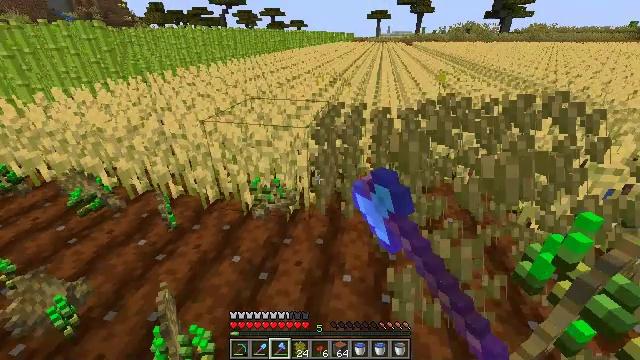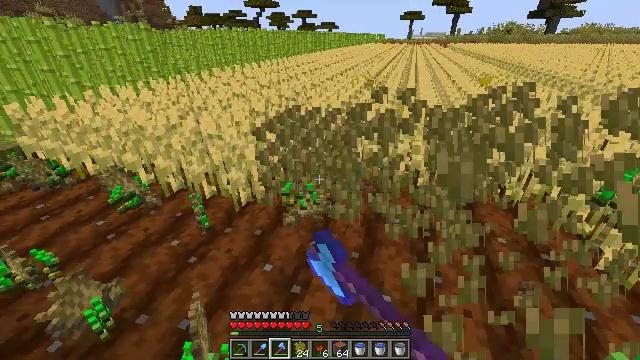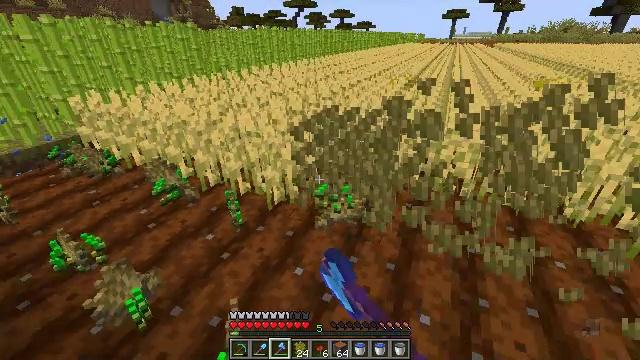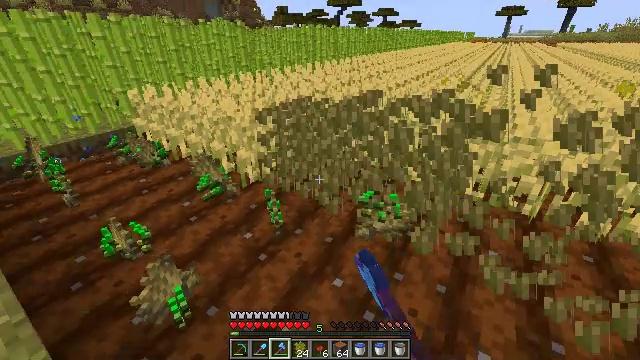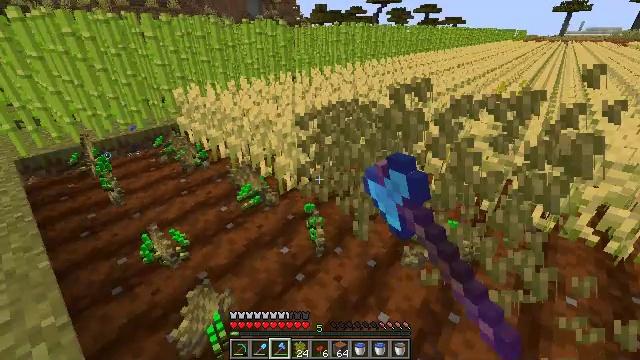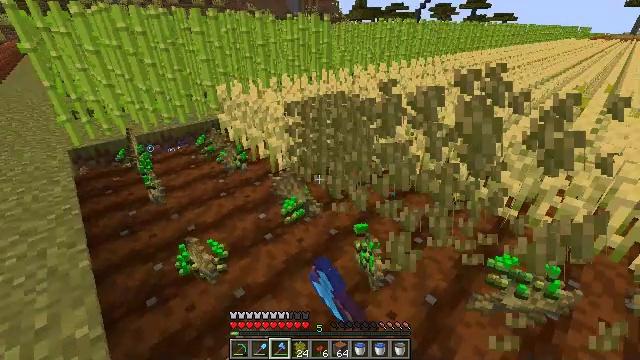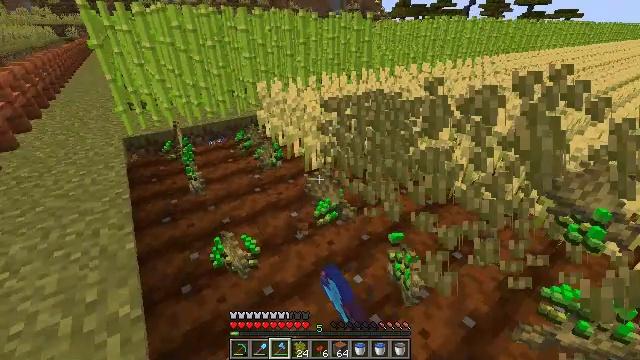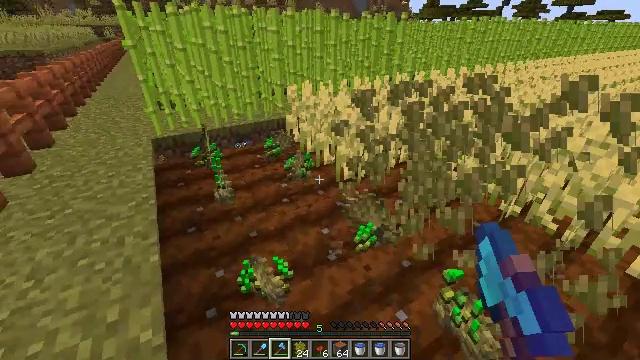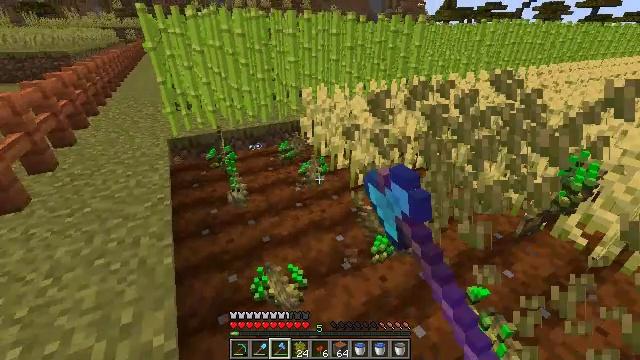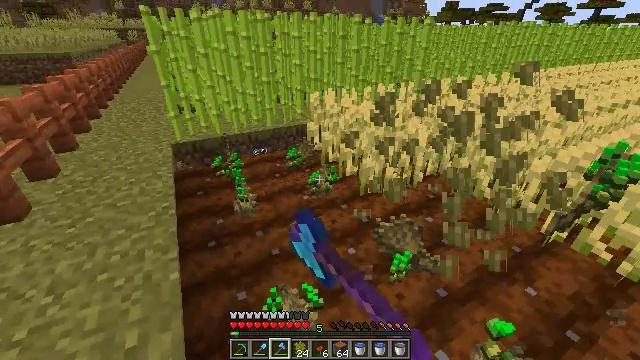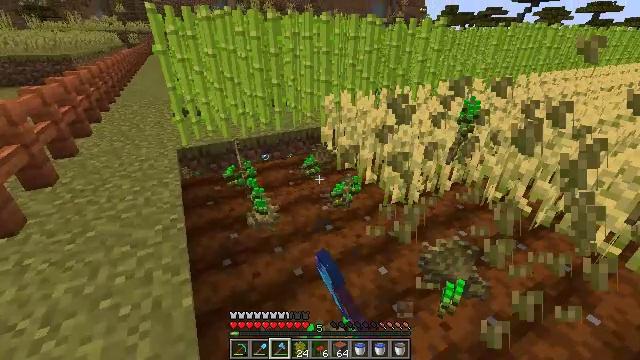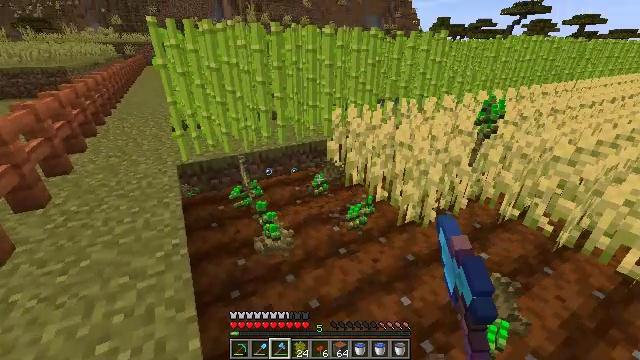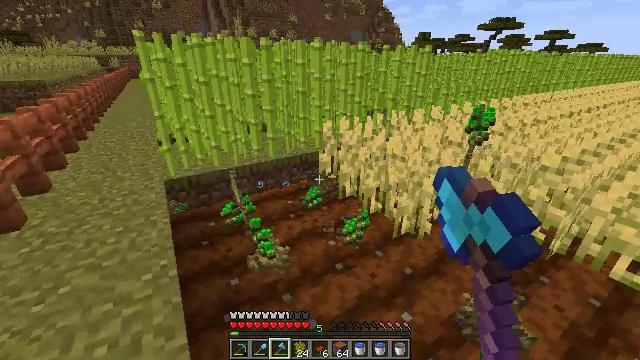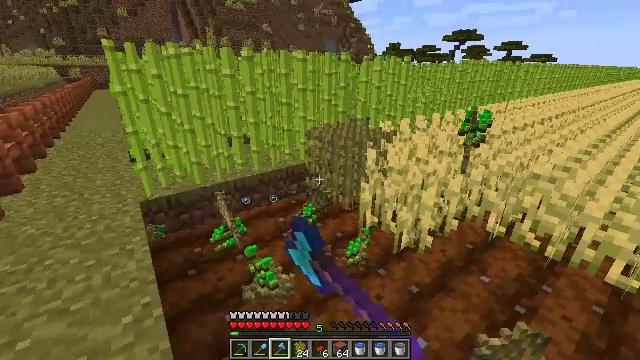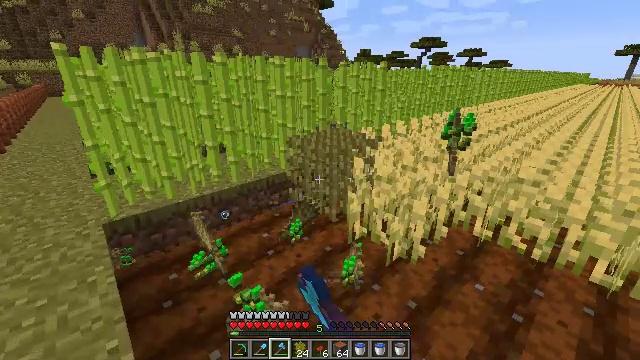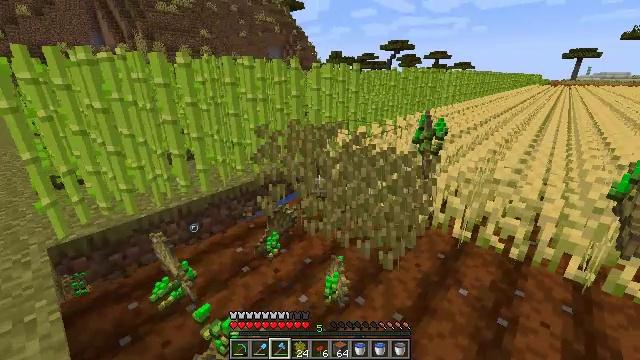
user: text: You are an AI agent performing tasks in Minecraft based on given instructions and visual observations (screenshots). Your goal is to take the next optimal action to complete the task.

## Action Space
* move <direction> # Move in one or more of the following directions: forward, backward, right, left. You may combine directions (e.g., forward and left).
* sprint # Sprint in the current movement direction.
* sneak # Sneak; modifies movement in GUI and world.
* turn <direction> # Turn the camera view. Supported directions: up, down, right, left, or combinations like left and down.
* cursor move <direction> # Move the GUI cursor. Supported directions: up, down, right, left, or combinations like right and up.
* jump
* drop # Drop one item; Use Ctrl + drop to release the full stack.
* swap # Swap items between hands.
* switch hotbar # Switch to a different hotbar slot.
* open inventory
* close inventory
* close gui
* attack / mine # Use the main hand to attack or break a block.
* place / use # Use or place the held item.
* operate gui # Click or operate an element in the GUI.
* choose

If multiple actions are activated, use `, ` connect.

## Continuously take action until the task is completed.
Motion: motion action
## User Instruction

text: Break the mature wheat plants.
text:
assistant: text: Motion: move forward and move left, turn left, attack / mine
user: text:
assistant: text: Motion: move forward and move left, turn left, attack / mine
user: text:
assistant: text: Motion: move forward and move left, turn left, attack / mine
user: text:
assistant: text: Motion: move forward and move left, turn left, attack / mine
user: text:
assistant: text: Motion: move forward and move left, turn left, attack / mine
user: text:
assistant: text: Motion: move forward and move left, turn left, attack / mine
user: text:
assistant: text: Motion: move forward and move left, turn left, attack / mine
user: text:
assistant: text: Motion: move forward and move left, turn left, attack / mine
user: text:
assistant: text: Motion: move forward and move left, attack / mine
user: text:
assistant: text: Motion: move forward and move left, attack / mine
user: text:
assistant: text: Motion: move forward and move left, turn right and up, attack / mine
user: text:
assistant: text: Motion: move forward and move left, turn right and up, attack / mine
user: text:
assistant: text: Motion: move forward, turn right and up, attack / mine
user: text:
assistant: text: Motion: move forward and move right, turn right and up, attack / mine
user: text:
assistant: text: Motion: move forward and move right, turn right, attack / mine
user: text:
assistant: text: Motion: move forward and move right, turn right, attack / mine
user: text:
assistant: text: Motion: move forward and move right, turn right and down, attack / mine
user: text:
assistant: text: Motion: move forward and move right, turn right and down, attack / mine
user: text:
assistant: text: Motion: move forward and move right, turn right and down, attack / mine
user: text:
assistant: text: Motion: move forward and move right, turn right and down, attack / mine
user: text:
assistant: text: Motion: move forward and move right, turn right, attack / mine
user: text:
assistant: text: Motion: move forward and move right, turn right, attack / mine
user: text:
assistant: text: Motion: move forward and move right, turn right, attack / mine
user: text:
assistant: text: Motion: move forward and move right, turn right, attack / mine
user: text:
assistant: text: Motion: move forward and move right, turn right, attack / mine
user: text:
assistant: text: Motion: move forward and move right, turn right, attack / mine
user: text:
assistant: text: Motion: move forward and move right, attack / mine
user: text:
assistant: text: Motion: move forward and move left, turn left, attack / mine
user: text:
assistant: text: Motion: move forward and move left, turn left and up, attack / mine
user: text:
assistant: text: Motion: move forward and move left, turn left, attack / mine